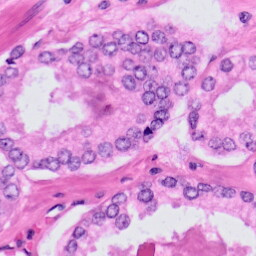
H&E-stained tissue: Prostate